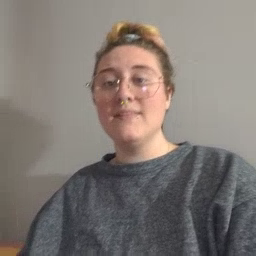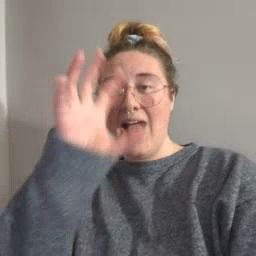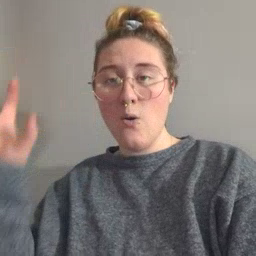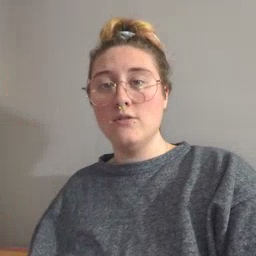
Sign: cloud